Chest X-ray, PA view. Patient: 55 years old, sex F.
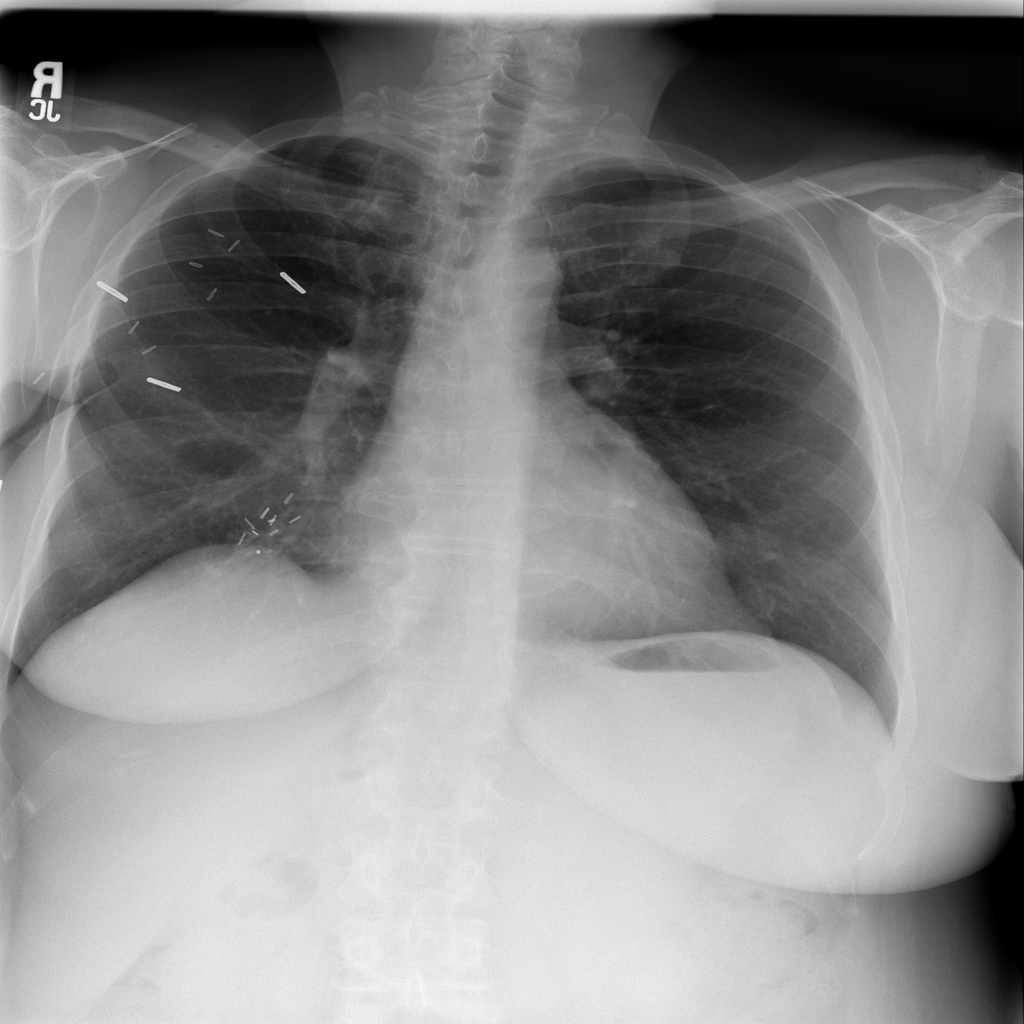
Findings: No Finding